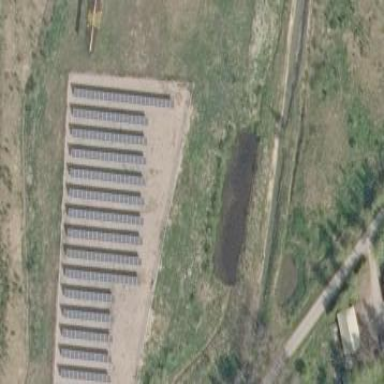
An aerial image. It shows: Solar photovoltaic power plant enclosed by fence. It generates electricity.